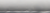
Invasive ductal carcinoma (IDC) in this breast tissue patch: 0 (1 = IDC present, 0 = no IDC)